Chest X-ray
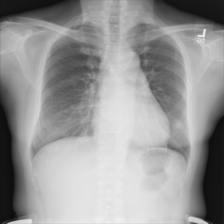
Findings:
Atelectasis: negative
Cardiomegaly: negative
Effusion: negative
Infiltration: negative
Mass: negative
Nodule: negative
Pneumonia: negative
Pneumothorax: negative
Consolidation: negative
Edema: negative
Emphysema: negative
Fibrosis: negative
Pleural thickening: negative
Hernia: negative